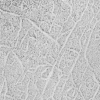
Atmospheric dust classification: not_dusty